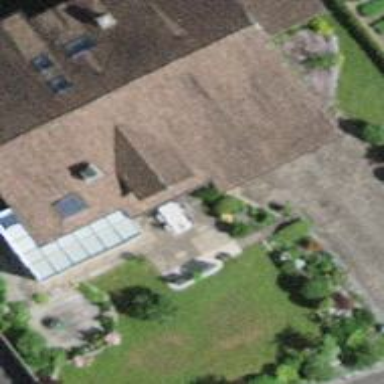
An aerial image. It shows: Detached building.